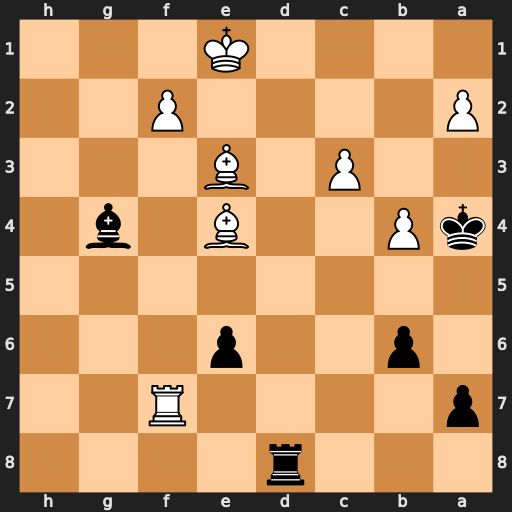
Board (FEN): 3r4/p4R2/1p2p3/8/kP2B1b1/2P1B3/P4P2/4K3
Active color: b
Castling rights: -
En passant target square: -
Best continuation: Rd1#